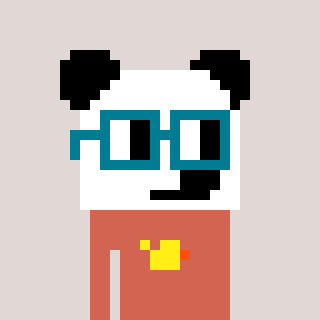
a pixel art character with square dark green glasses, a panda-shaped head and a peachy-colored body on a warm background